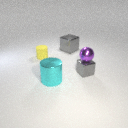
large gray metal cube behind large cyan metal cylinder